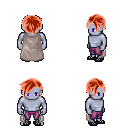
a pixel art fantasy rpg character, male body template, dark elf, purple skin, gray cape, magenta pants, red pixie cut hairstyle, ghillies, four views (front, back, left, right), 2x2 character sprite sheet, small pixel art, hard edges, no anti-aliasing